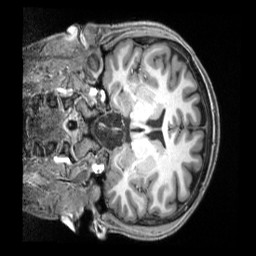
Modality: T1w
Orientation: coronal
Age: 23
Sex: male
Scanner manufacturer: siemens
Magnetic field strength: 3 T
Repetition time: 2.3 s
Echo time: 0.00229 s